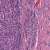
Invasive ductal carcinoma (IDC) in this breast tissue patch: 1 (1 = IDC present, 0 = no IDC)